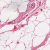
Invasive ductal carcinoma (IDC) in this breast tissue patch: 0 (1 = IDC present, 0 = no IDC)